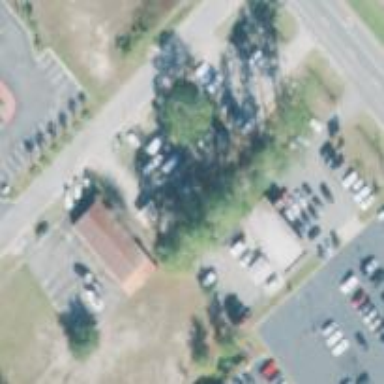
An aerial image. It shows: Car rental facility.